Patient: sex M, age 53
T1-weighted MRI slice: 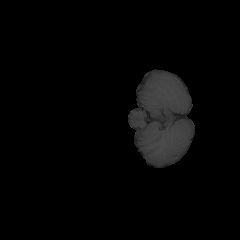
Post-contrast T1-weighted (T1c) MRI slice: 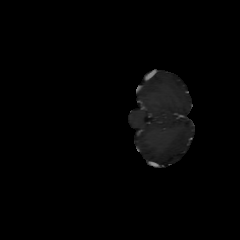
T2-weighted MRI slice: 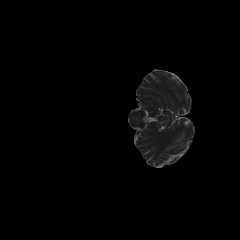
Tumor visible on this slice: no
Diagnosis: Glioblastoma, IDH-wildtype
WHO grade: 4